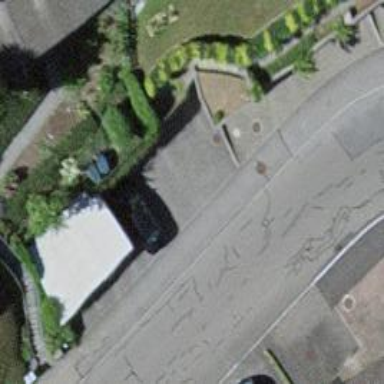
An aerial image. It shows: Sidewalk along the footway.